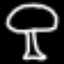
Label: mushroom